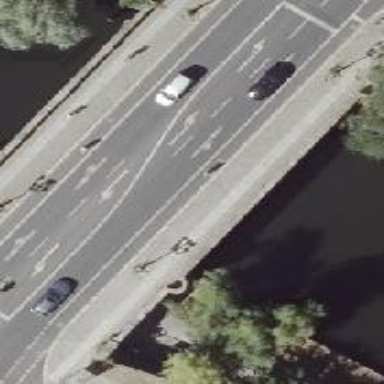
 featuring separate sidewalk and exclusive cycle lane on both sides of the bridge."